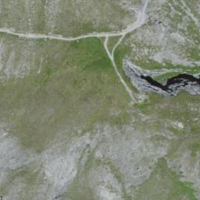
EUNIS habitat code: 31
Species observed at this site:
Gymnadenia rhellicani
Leontopodium nivale